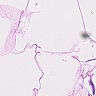
Metastatic tissue present: no